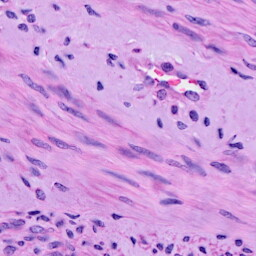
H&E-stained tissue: Cervix